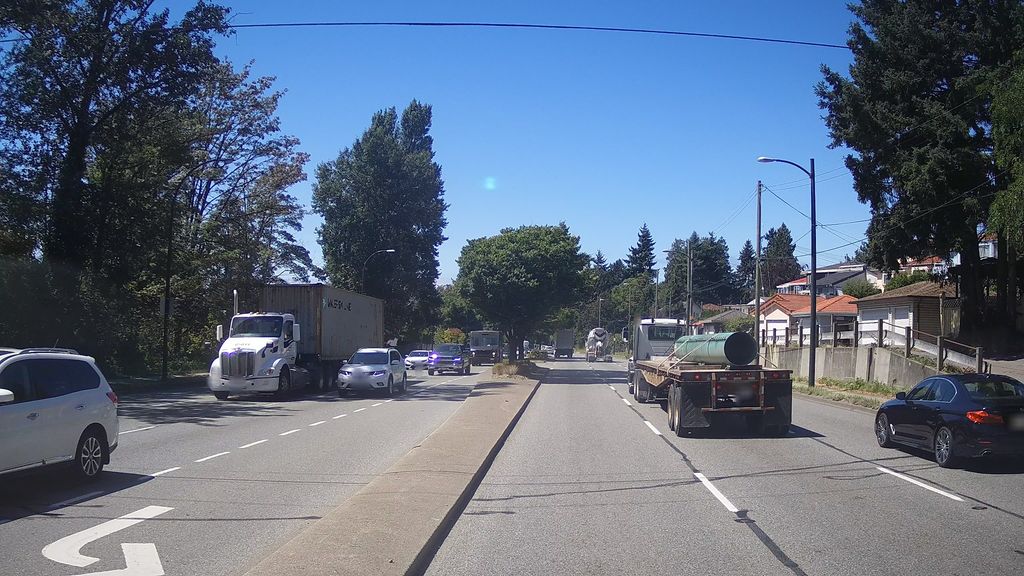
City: vancouver